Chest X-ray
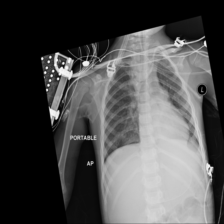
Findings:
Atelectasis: negative
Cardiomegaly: negative
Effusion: negative
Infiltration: negative
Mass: negative
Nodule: negative
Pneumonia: negative
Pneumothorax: negative
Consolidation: negative
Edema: negative
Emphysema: negative
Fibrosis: negative
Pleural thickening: negative
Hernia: negative